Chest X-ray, AP view. Patient: 24 years old, sex M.
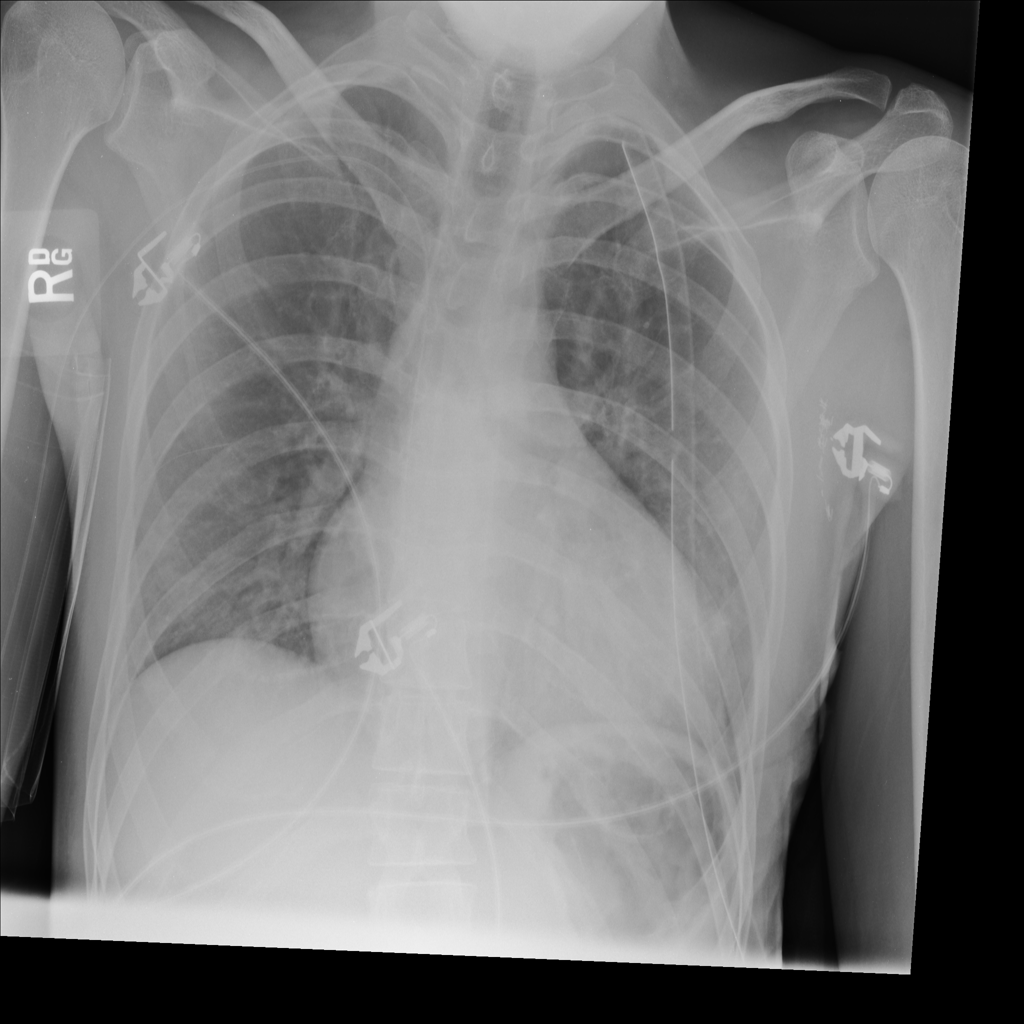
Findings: Cardiomegaly, Infiltration